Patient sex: F
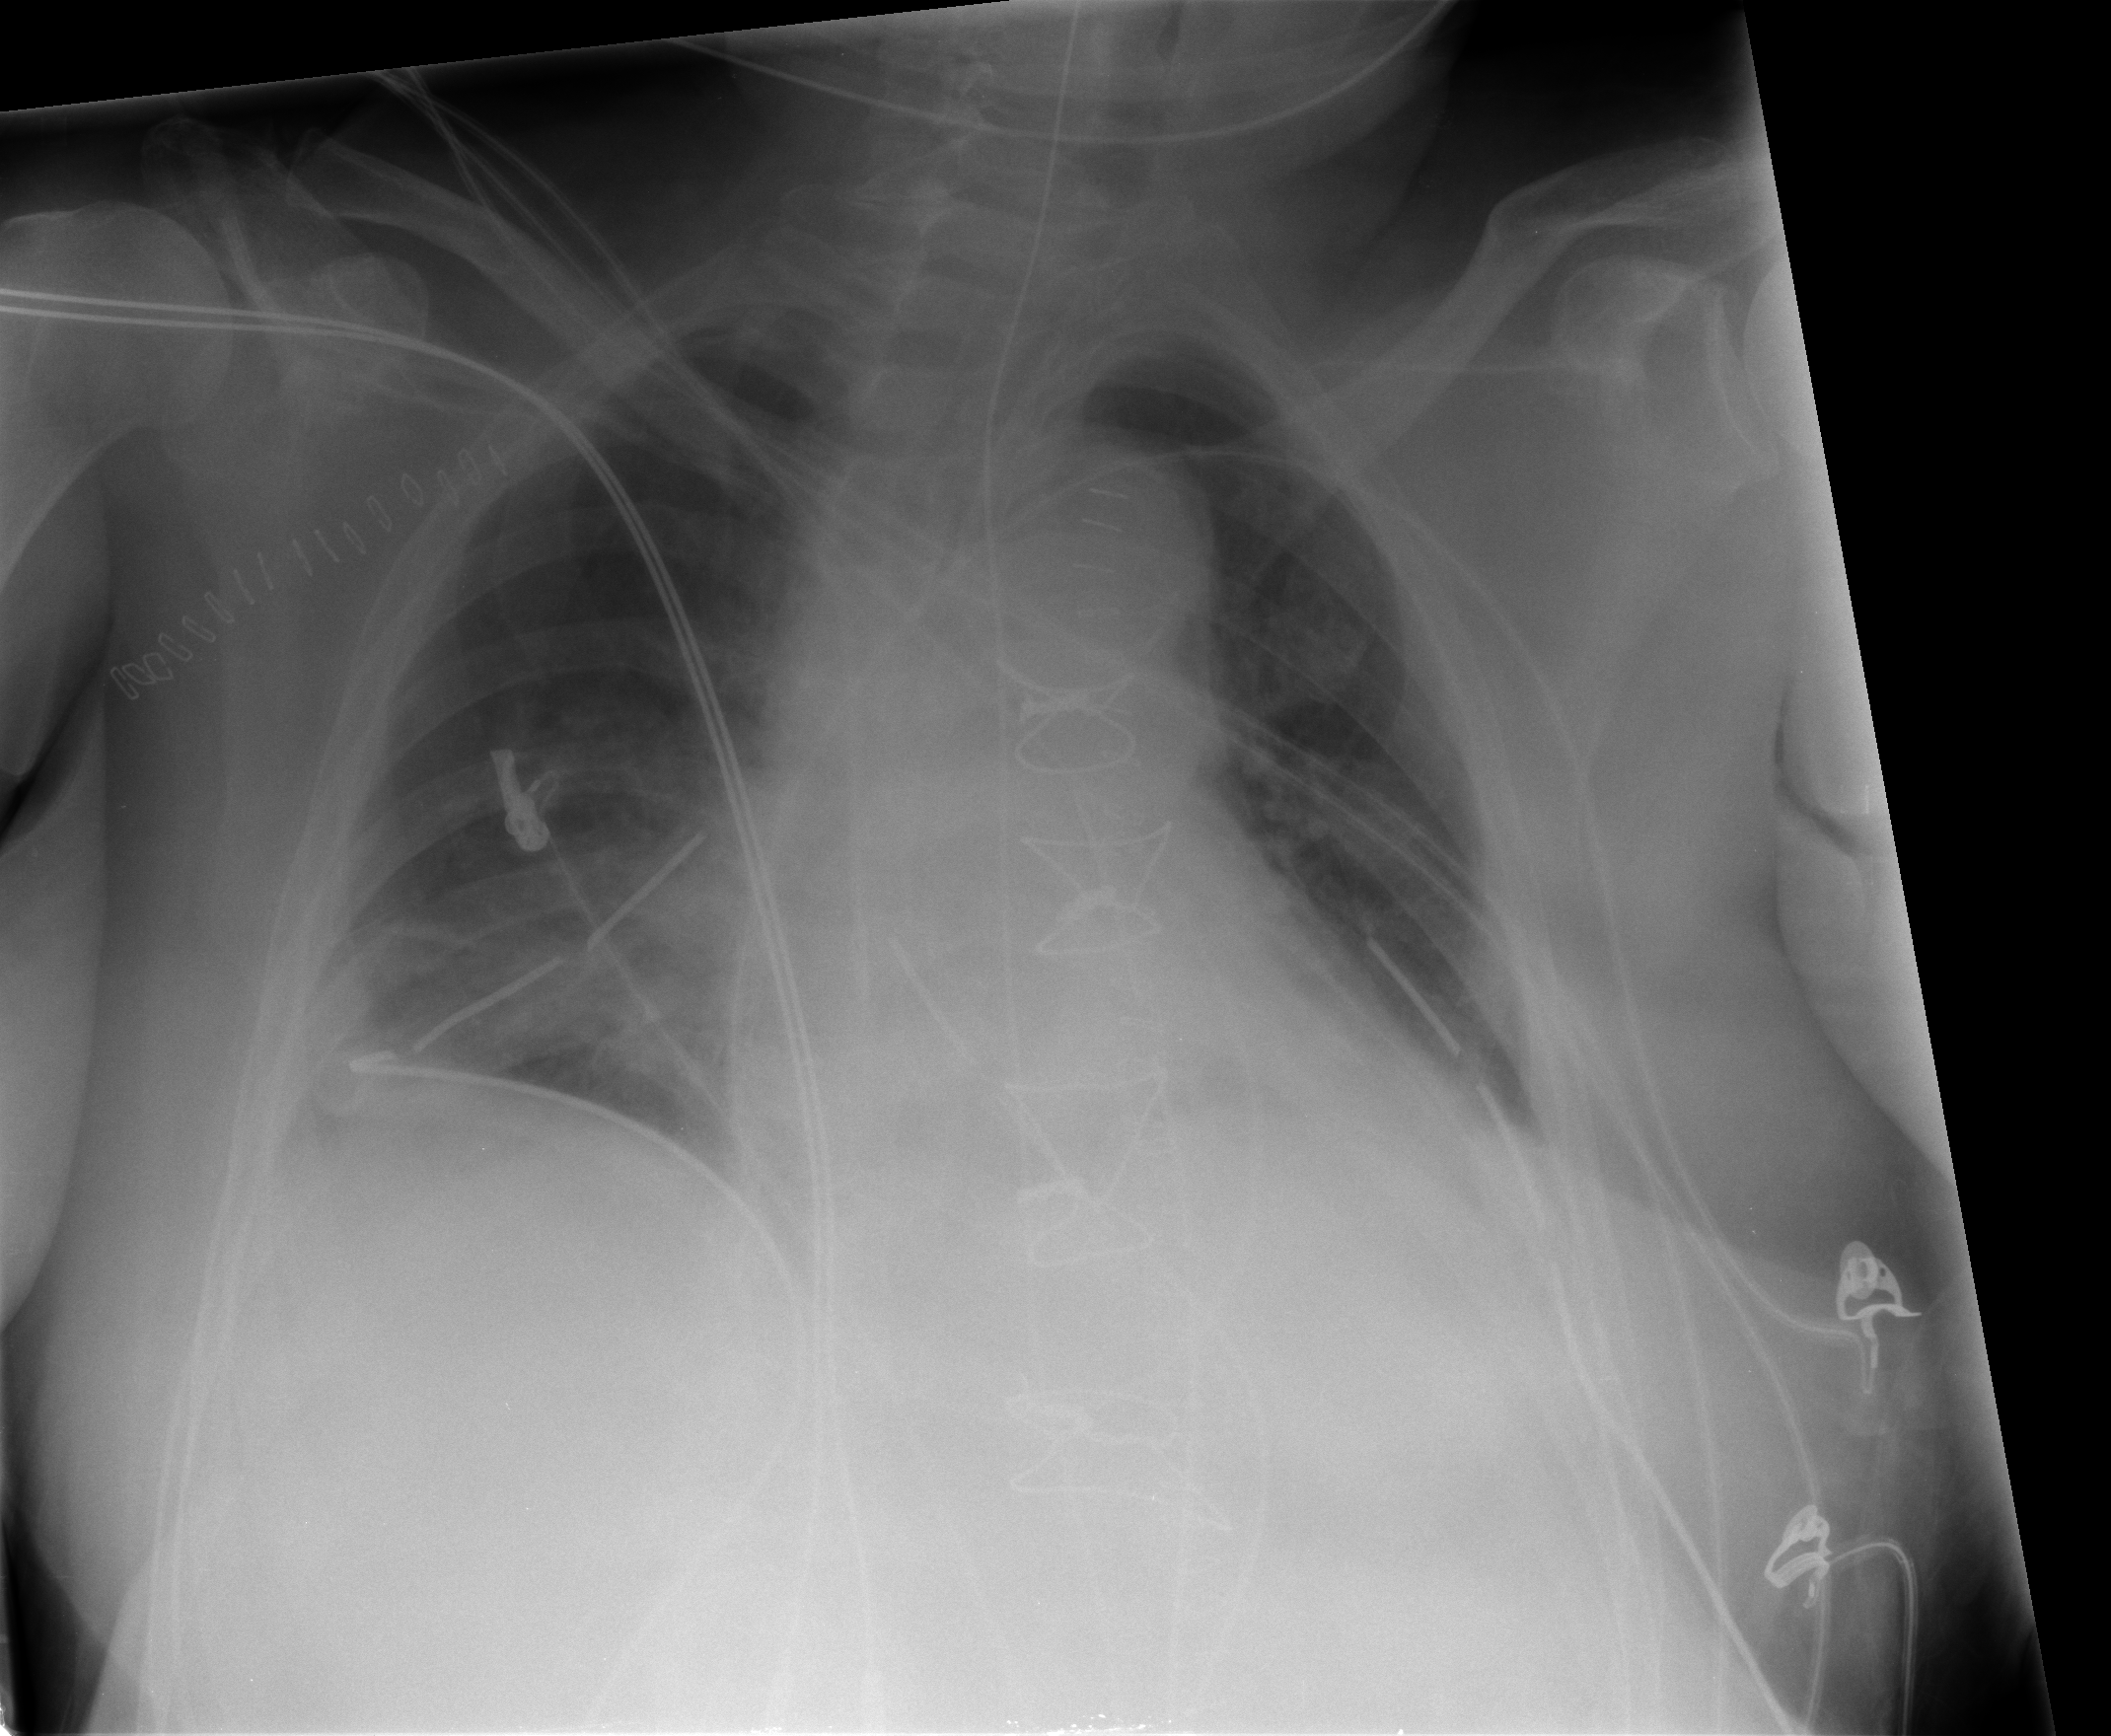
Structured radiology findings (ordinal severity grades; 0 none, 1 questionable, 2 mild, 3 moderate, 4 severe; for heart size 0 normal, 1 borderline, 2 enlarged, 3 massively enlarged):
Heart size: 2
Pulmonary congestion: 2
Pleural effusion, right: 1
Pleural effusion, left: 1
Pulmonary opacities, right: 0
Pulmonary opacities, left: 0
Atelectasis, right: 2
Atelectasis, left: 2